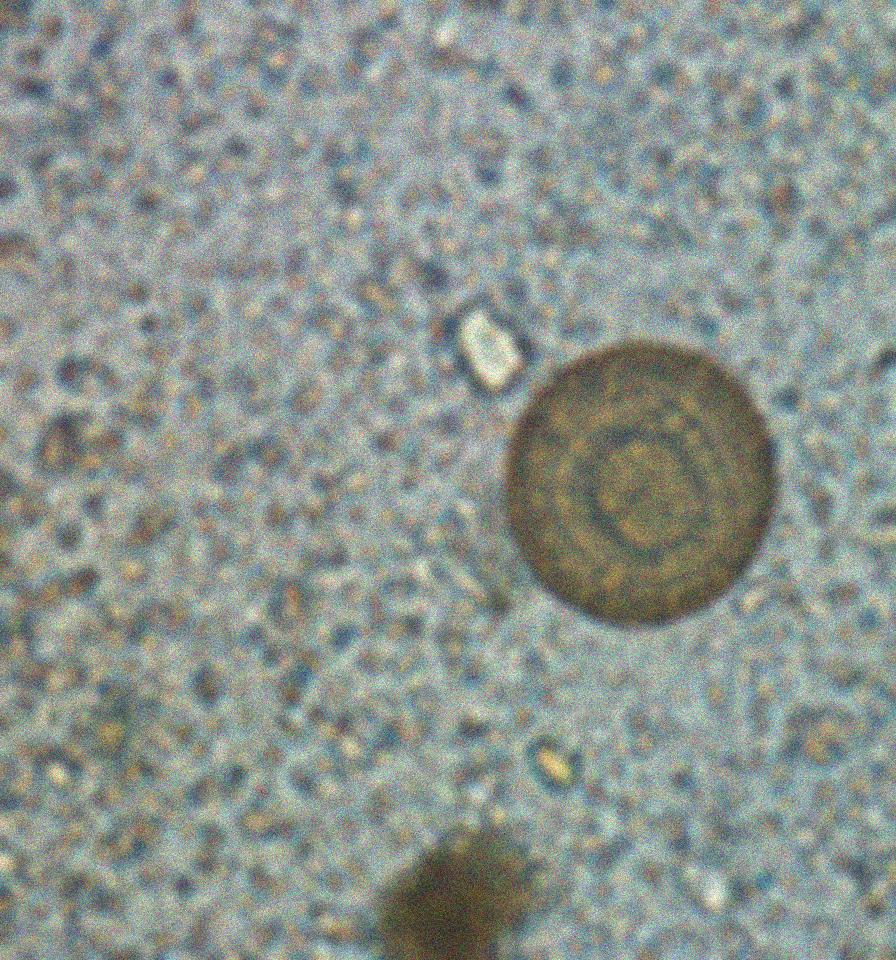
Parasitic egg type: Hymenolepis diminuta